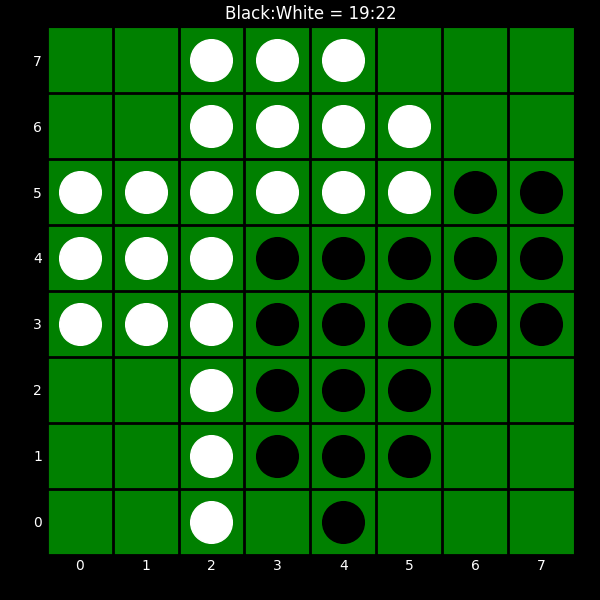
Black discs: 19
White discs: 22